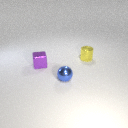
small yellow metal cylinder to the right of small blue metal sphere